Question: I want to create a PowerShell script that adds bulk values to AD attribute 'aaccountRoles' according to 'sAMAccountName'.
The concept looks like this:
'''
sAMAccountName aaccountRoles
test.user1 value1,value2,value3
test.user2 value1,value2,value3
'''

'''
$data = Import-Csv -Path .
ile.csv -Header "sAMAccountName", "aaccountRoles"
foreach($user in $data){
Get-ADUser -Filter "sAMAccountName -eq '$($user.sAMAccountName)'" | ForEach {Set-ADUser -Identity $_.sAMAccountName -Add @{aaccountRoles="$($user.aaccountRoles)"}}
}
'''
I have created the above script in PowerShell, but it does not seem to work.
if I save csv file like this:
csv file:<URL>
the above script , but it adds only the first value for each user, whereas I have to add all values of "aaccountRoles" attribute from csv file
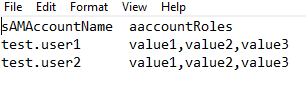
Answer: 'Import-Csv' assumes normal comma-separated values. So when it sees this:
'''
sAMAccountName aaccountRoles
'''
It assumes that's all one value, since there is no comma separating them. It should look like this:
'''
sAMAccountName,aaccountRoles
'''
However, you also have commas separating the multiple values of 'aaccountRoles', and you don't want it to recognize those commas as separating new rows. So enclose those entire values in quotes:
'''
sAMAccountName,aaccountRoles
test.user1,"value1,value2,value3"
test.user2,"value1,value2,value3"
'''
Then when assigning the values, use '@{aaccountRoles = $user.aaccountRoles.Split(',')}'